Question: I want to get like this.

To achieve this, I have done as following, but it's not working:
'''
<div class="col-lg-3">
<ul>
<li>java</li>
<li>android</li>
<li>python</li>
<li>HTML/CSS</li>
<li>Git</li>
</ul>
</div>
<div class="col-lg-3">
<ul>
<li>-----------</li>
<li>-----------</li>
<li>--</li>
<li>---------------</li>
<li>----</li>
</ul>
</div>
'''
How to achieve the first bar next to java, second bar next to android and so on?
Thanks in advance!
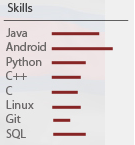
Answer: As you are showing the progress of those values (or at least equating skill to them in some way) a pregress element would be appropriate and it wouldnt require all the positioning css in other answers
'''
<ul>
<li>java <progress max="100" value="80"></progress></li>
<li>android <progress max="100" value="50"></progress></li>
<li>python <progress max="100" value="40"></progress></li>
<li>HTML/CSS <progress max="100" value="20"></progress></li>
<li>Git <progress max="100" value="90"></progress></li>
</ul>
'''
And then something like this in you CSS
(change as appropriate for your design etc)
'''
li{
width:280px
}
progress{
float:right;
border:none;
}
'''
here's a <URL>.
(obviously it would need a bit more styling Re: colours and the width etc to fit your implementaion but you get the idea)